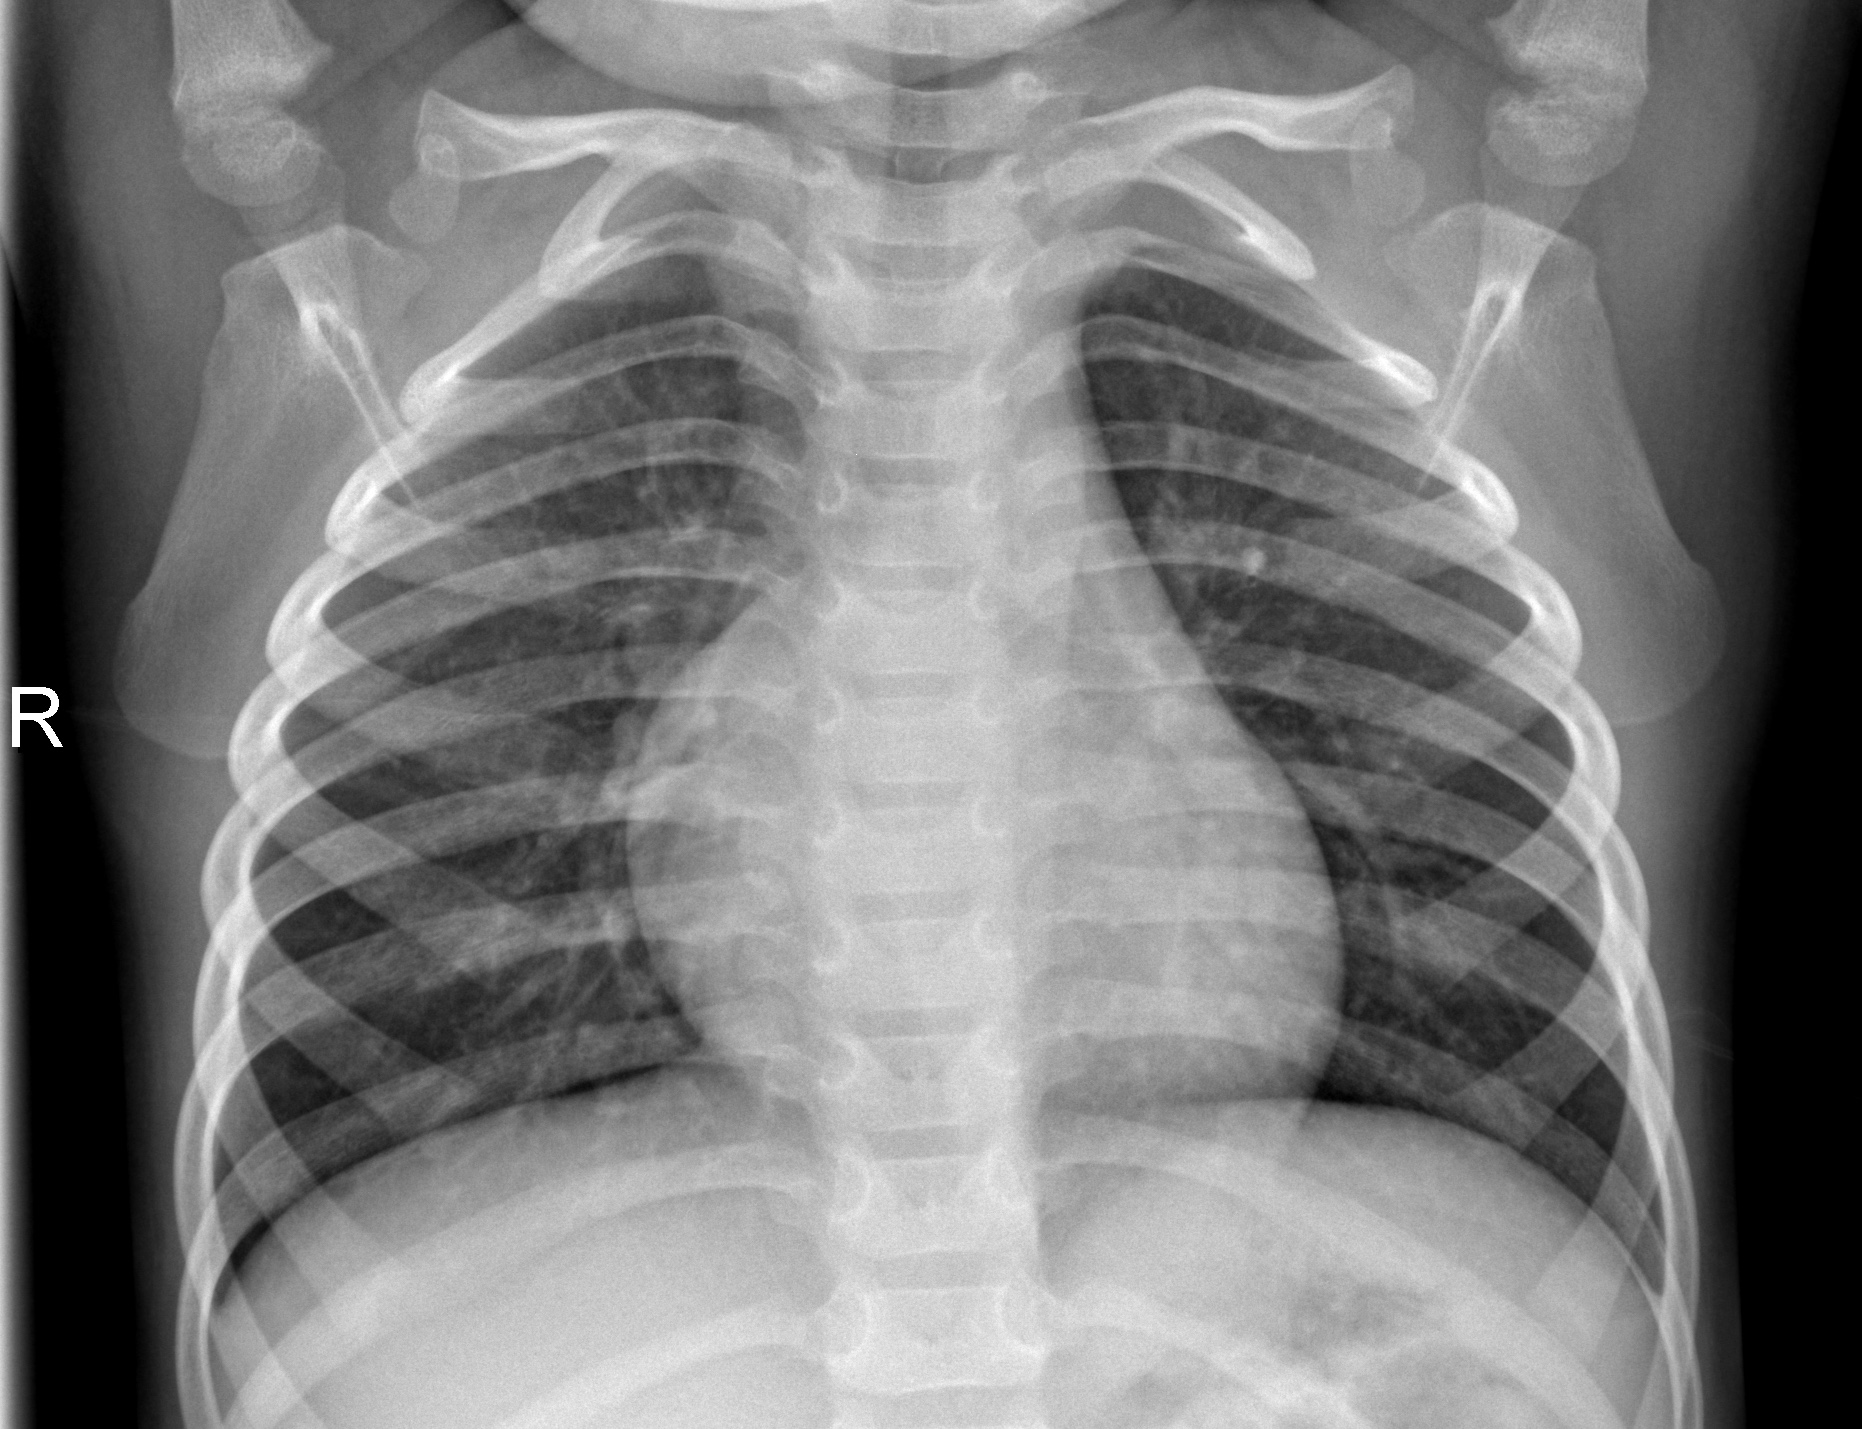
Diagnosis: NORMAL